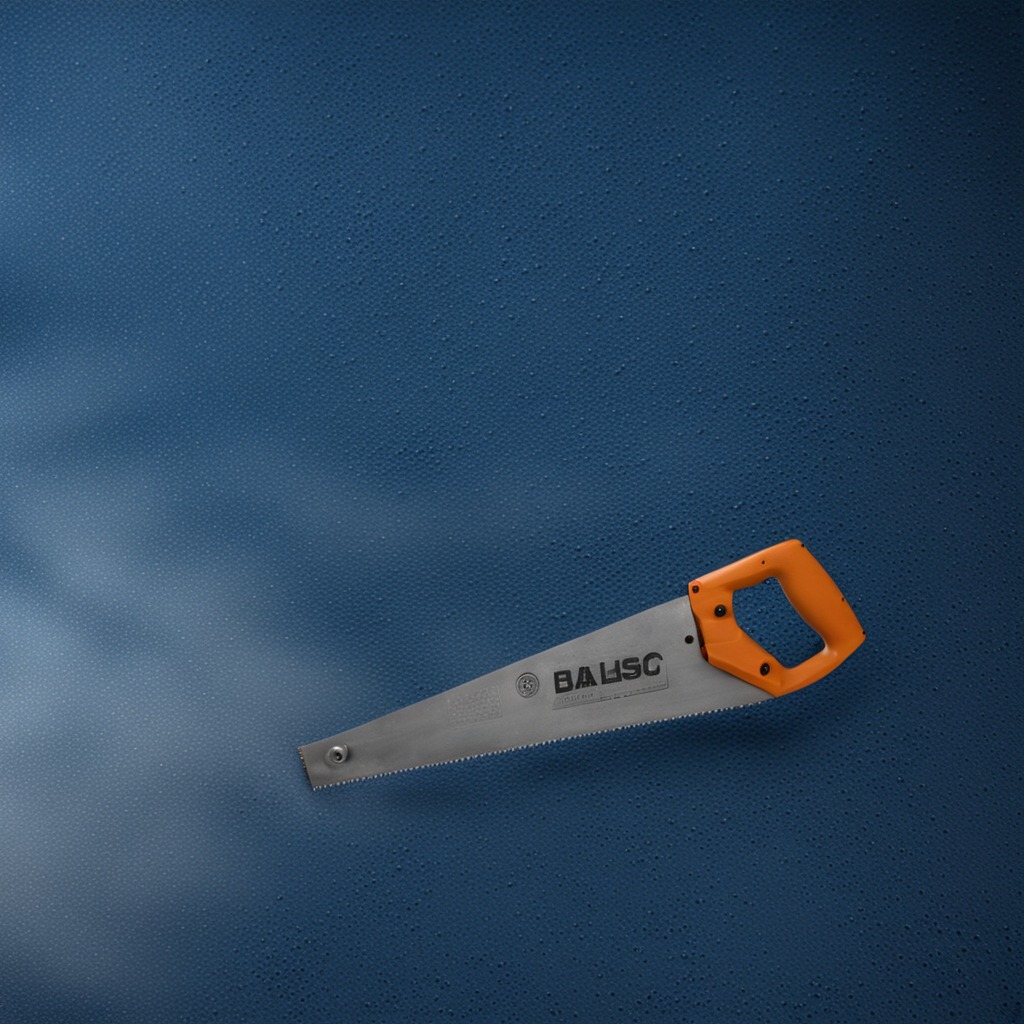
A metal saw lies on a clean granite tabletop covered with a blue rubber mat inside a workshop under bright overhead lighting crisp shadows high clarity worn but beneath the mat.